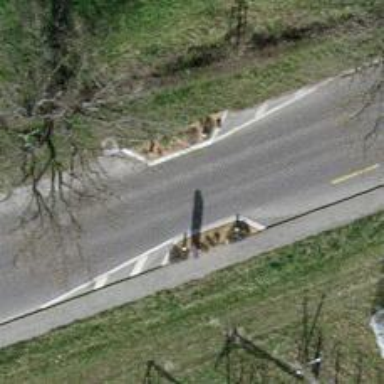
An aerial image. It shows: Traffic calming feature called choker.